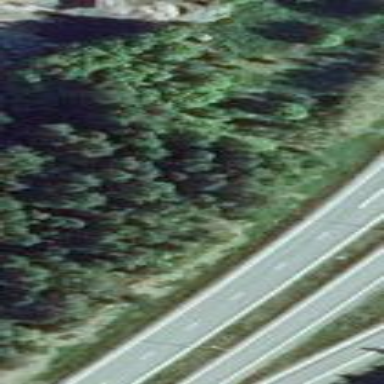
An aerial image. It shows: Forest with mix of leaf types.